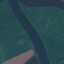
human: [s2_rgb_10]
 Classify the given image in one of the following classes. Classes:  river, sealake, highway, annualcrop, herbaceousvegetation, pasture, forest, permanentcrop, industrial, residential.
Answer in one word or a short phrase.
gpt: River